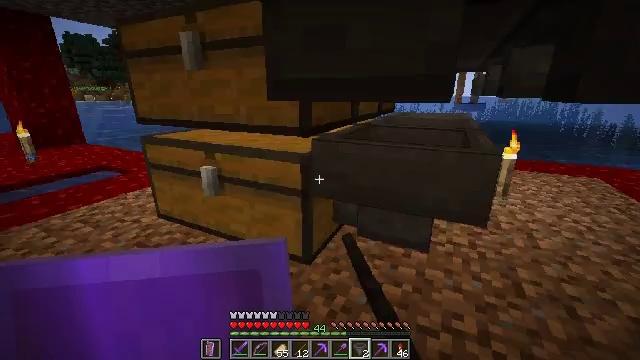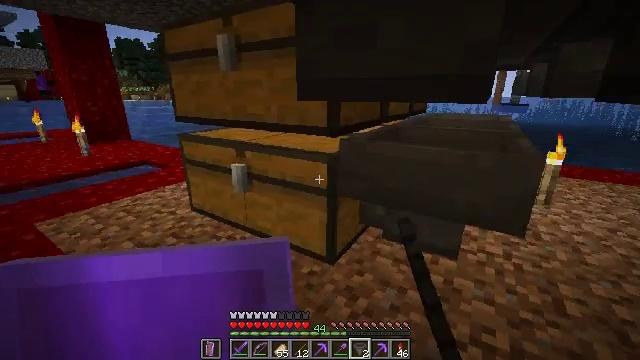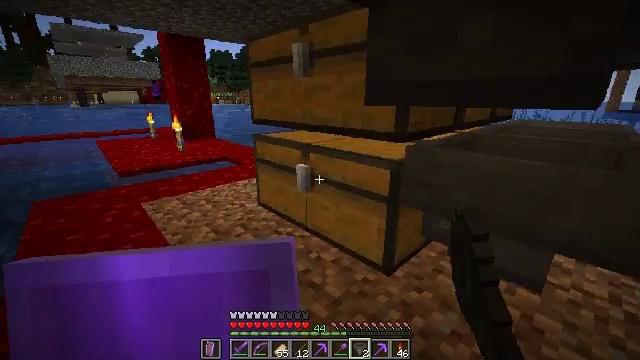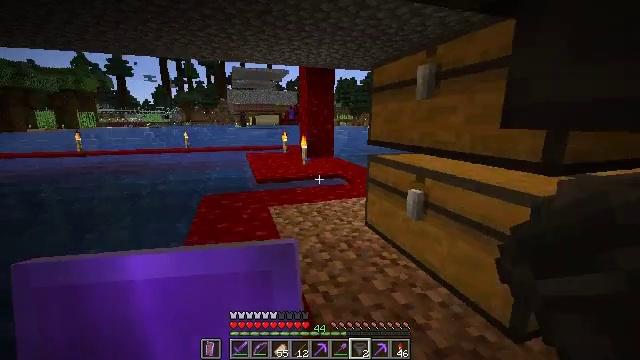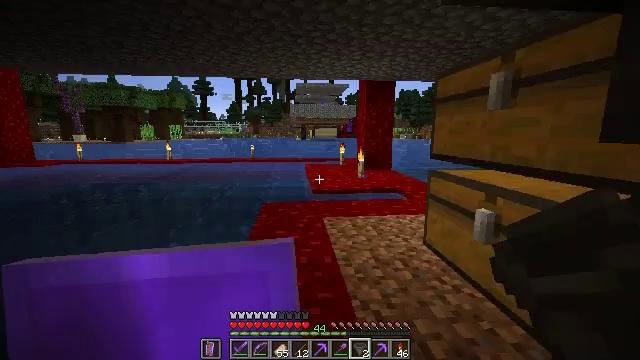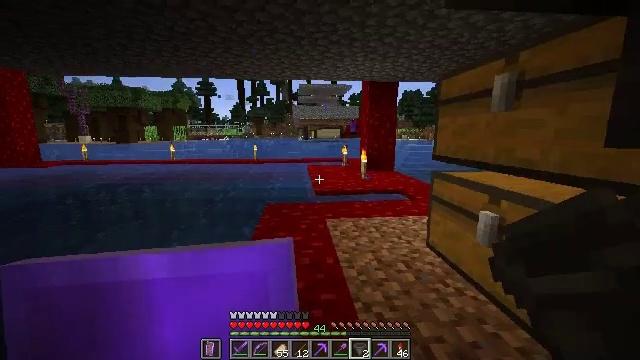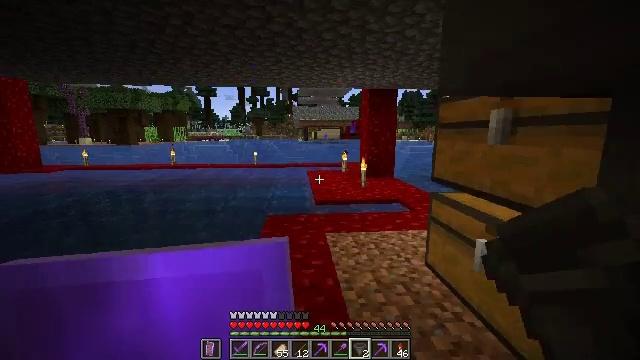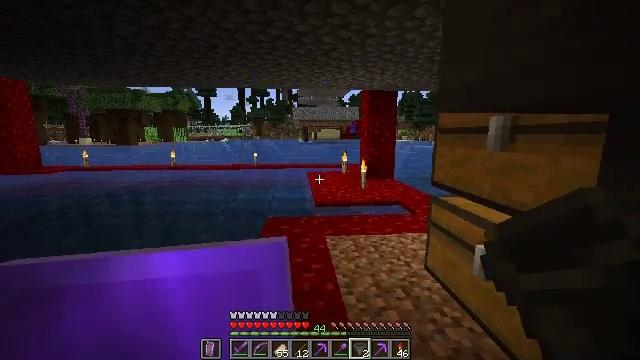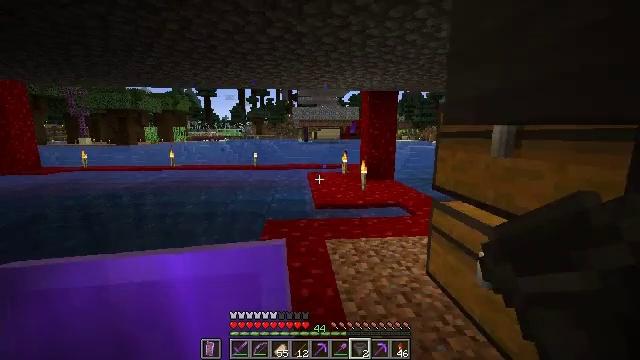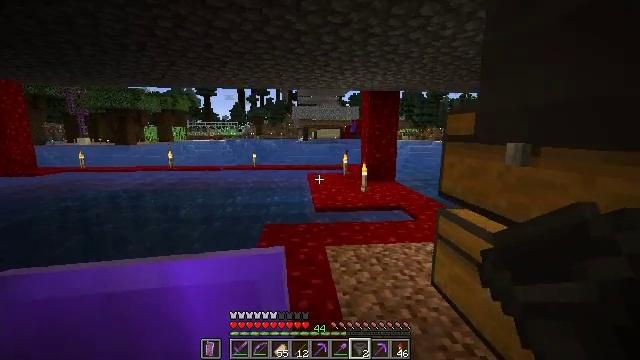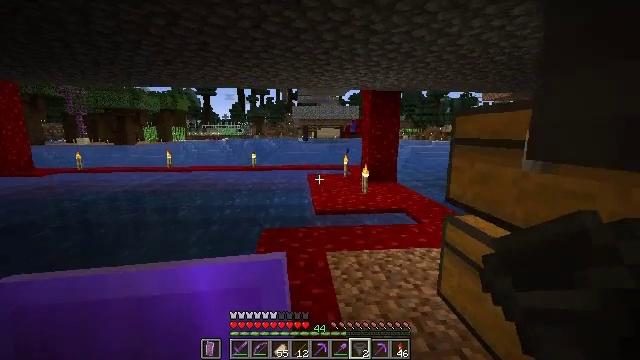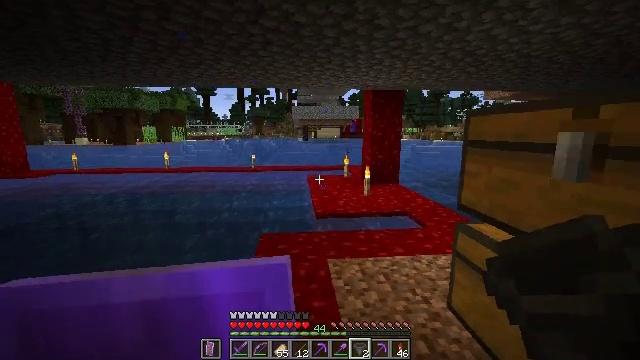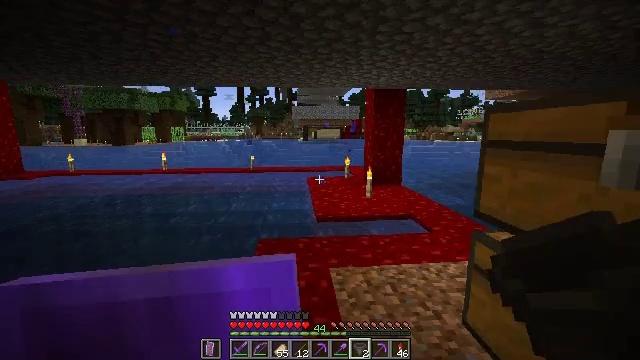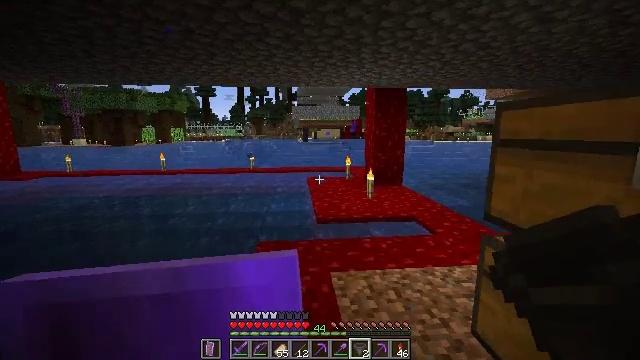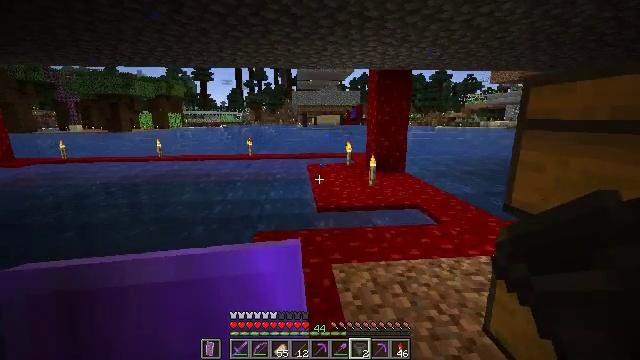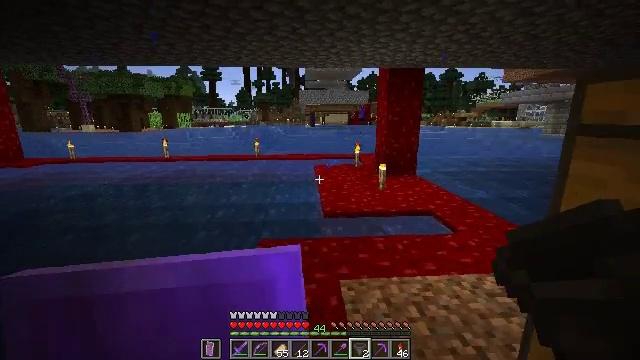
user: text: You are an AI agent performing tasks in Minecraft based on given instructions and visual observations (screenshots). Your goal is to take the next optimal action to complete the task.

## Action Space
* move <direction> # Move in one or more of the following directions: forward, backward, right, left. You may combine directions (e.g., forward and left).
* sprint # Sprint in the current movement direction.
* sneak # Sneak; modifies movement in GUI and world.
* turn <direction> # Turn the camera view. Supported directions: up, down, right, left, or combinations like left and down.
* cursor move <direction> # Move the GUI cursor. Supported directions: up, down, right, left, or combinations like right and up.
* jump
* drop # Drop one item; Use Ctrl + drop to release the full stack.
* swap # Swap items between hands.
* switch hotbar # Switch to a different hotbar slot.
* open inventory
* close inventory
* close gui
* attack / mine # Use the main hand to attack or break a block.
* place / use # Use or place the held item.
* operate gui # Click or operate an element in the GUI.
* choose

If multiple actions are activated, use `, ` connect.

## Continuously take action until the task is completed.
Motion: motion action
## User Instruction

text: Break the polished andesite block.
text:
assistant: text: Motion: sneak, turn left
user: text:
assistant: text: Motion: sneak, turn left
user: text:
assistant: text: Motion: sneak, turn left and up
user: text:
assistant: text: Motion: turn left and up
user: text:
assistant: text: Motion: no_op
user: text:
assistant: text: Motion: no_op
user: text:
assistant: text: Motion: no_op
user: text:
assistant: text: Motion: move forward
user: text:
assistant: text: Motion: move forward
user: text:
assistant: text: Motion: move forward
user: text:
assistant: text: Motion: move forward
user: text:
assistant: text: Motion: move forward
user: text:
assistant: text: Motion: move forward
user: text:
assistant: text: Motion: move forward, turn down
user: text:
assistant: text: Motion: move forward, turn left
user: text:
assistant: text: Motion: move forward
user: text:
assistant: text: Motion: move forward
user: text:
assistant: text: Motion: move forward and move right
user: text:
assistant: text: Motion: move forward and move right
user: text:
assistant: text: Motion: move forward and move right
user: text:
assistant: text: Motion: move forward and move right
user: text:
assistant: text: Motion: move forward and move right, turn right and down
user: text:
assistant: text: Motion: move forward, turn right and down
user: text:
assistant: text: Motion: move forward, turn right
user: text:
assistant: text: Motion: move forward, turn right
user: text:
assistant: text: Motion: move forward, sprint, turn right
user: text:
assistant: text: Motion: move forward, sprint
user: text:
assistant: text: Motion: move forward, sprint
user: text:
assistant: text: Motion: move forward, sprint
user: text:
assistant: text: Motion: move forward and move right, sprint